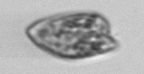
Label: Prorocentrum_dentatum